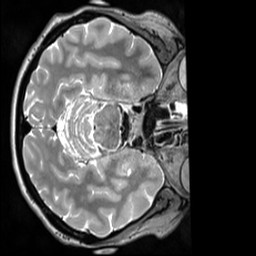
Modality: T2w
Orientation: axial
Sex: female